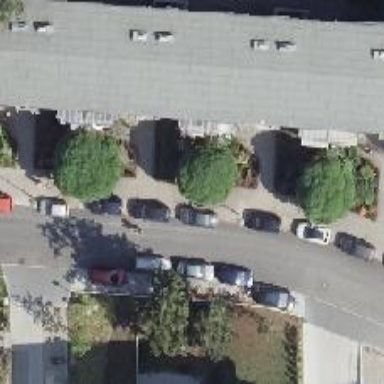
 with the parking lane half on the curb."